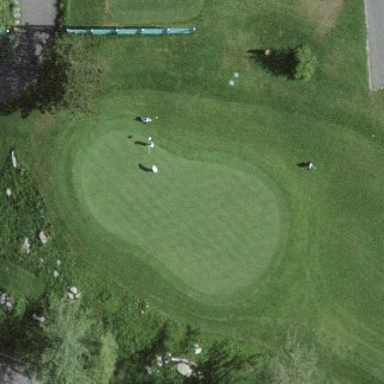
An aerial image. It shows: Picturesque green golfing area with grass land use.